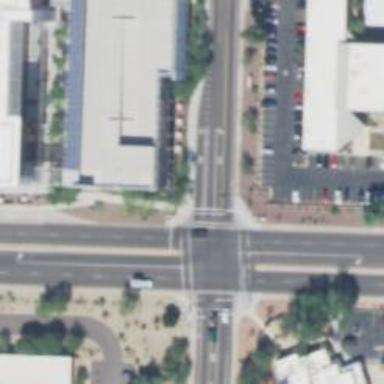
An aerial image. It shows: Solid stop line on the road marking.